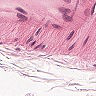
Metastatic tissue present: no